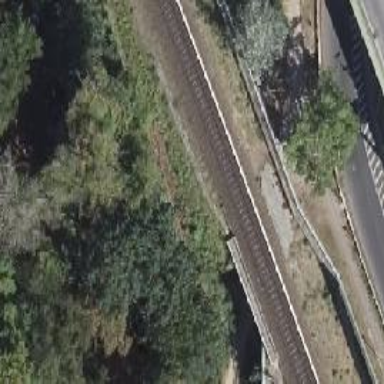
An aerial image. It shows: Path that goes through tunnel.